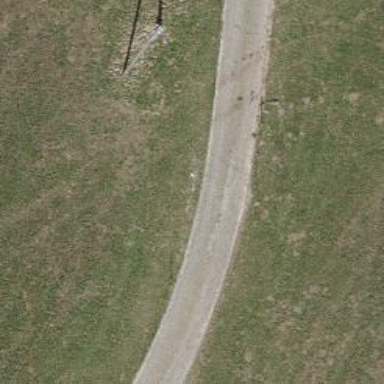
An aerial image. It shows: Unclassified road.